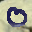
Label: 0